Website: macys
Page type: billing-address
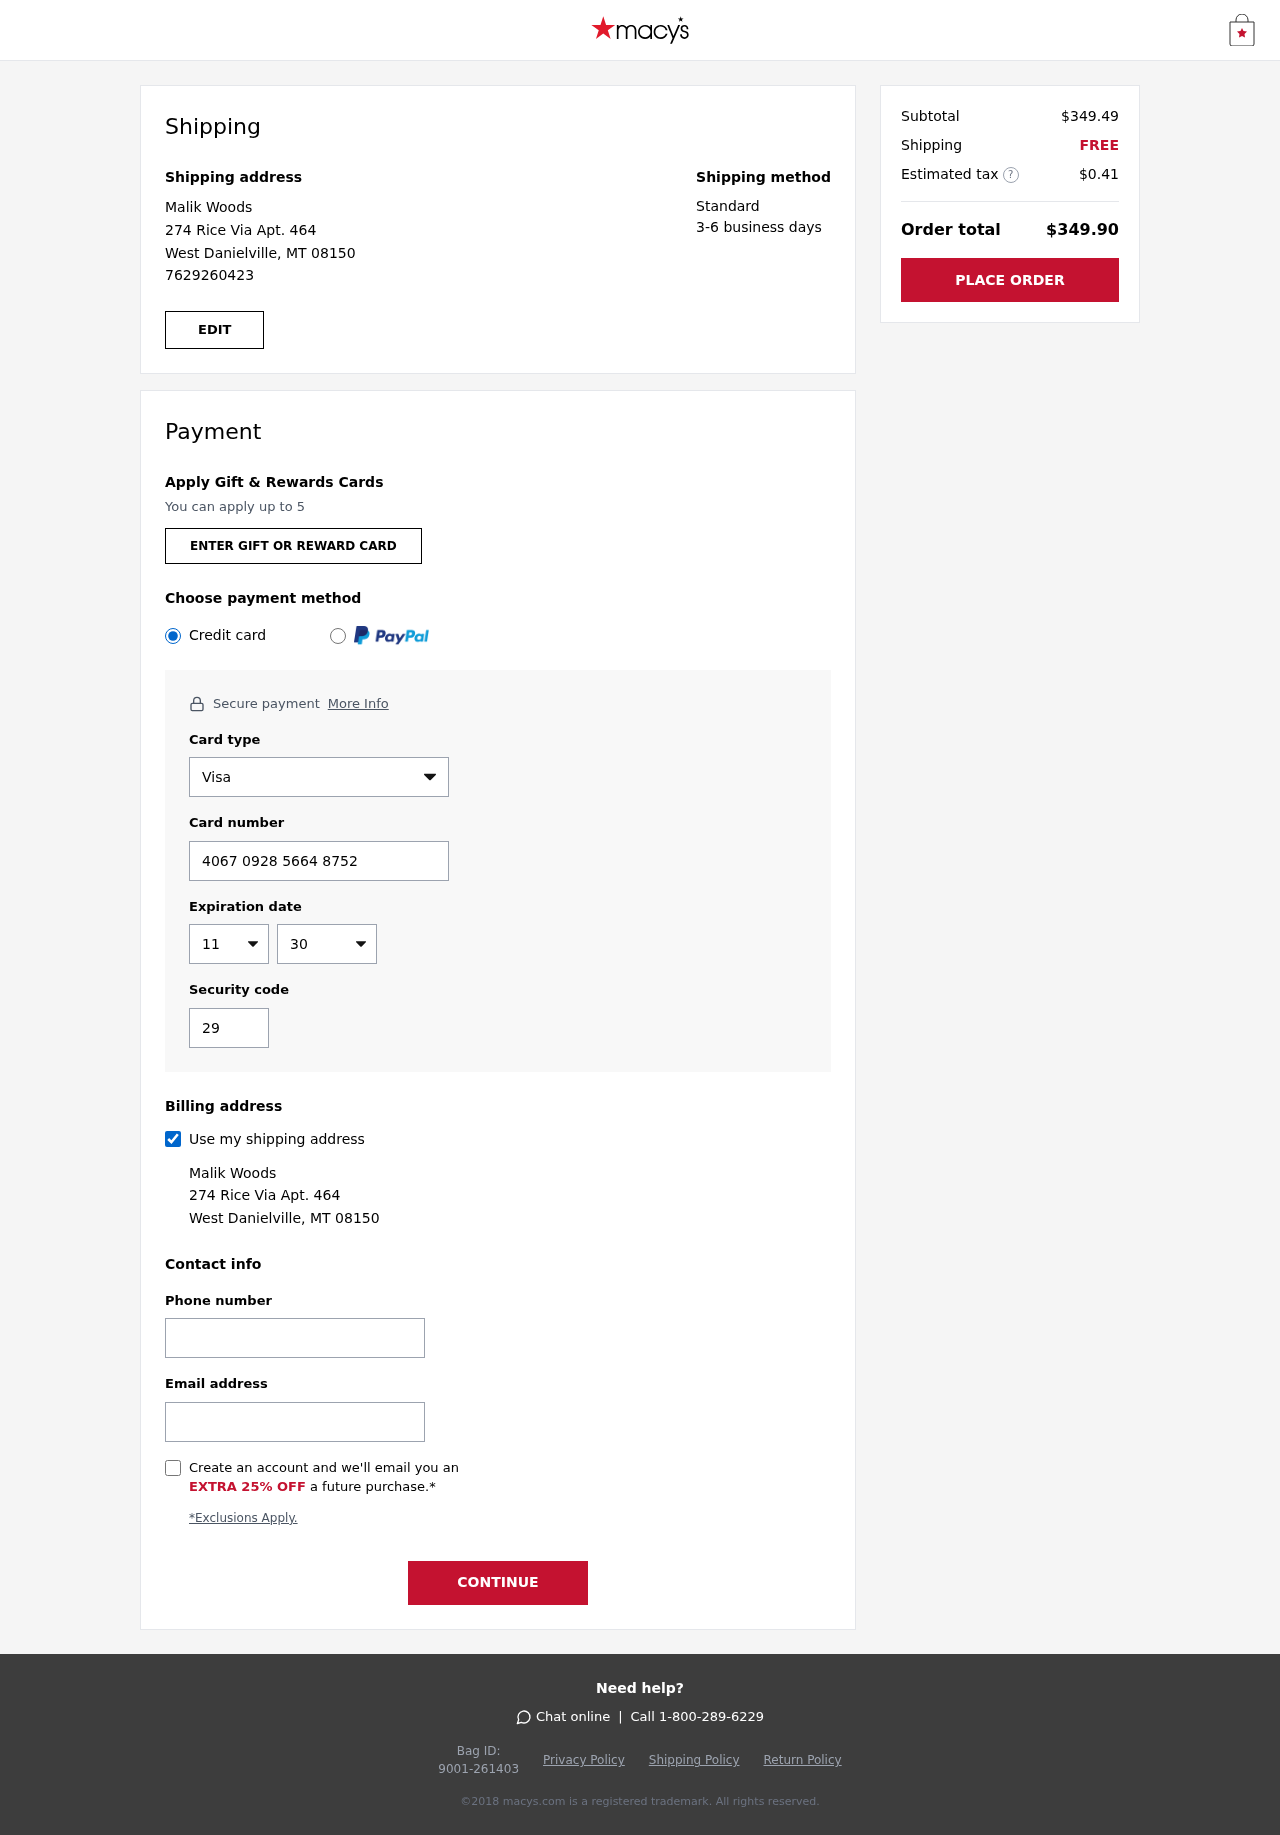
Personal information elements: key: PII_CARD_CVV
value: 295
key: PII_CARD_EXPIRY_MONTH
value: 11
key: PII_CARD_EXPIRY_YEAR
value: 30
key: PII_CARD_NUMBER
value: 4067 0928 5664 8752
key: PII_CARD_TYPE
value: Visa
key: PII_EMAIL
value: malik.woods@gmail.com
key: PII_FULLNAME
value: Malik Woods
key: PII_PHONE
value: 7629260423
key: PII_STREET
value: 274 Rice Via Apt. 464
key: PII_CITY_STATE_ZIP
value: West Danielville, MT 08150
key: PII_FIRSTNAME
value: Malik
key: PII_LASTNAME
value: Woods
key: PII_FULLNAME2
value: Malik Woods
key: PII_FULLNAME3
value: Malik Woods
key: PII_FIRSTNAME2
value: Malik
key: PII_FIRSTNAME3
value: Malik
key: PII_LASTNAME2
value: Woods
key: PII_LASTNAME3
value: Woods
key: PII_FIRSTNAME_DERIVED
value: Malik
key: PII_LASTNAME_DERIVED
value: Woods
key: PII_FULLNAME_DERIVED
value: Malik Woods
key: PII_NAME_FULL_DERIVED
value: Malik Woods
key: PII_STREET2
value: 274 Rice Via Apt. 464
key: PII_PHONE2
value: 7629260423
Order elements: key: ORDER_SUBTOTAL
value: $349.49
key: ORDER_SHIPPING_COST
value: FREE
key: ORDER_TAX
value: $0.41
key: ORDER_TOTAL
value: $349.90